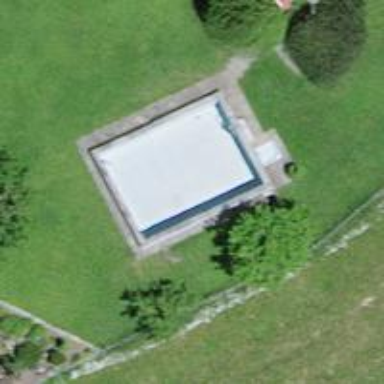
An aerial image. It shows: Swimming pool located in leisure land.